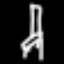
Label: chair